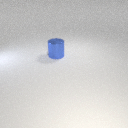
large blue metal cylinder